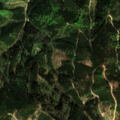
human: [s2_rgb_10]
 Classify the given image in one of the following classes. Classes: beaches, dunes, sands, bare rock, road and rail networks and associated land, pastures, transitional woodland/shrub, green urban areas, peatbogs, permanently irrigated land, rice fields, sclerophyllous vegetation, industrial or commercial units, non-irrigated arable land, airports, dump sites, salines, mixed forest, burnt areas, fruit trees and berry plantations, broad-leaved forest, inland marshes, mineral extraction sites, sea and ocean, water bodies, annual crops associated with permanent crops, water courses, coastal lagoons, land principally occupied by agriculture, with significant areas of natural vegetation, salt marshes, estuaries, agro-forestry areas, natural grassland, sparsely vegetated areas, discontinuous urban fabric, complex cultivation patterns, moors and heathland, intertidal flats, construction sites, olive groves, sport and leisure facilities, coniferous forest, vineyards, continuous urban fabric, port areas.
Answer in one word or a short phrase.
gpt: pastures, coniferous forest, mixed forest